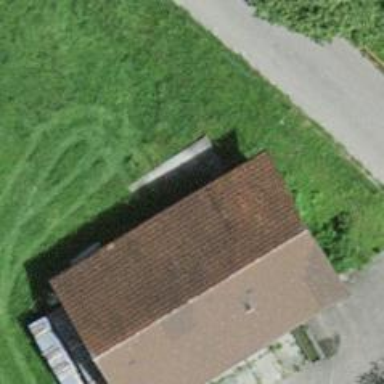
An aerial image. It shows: Farm auxiliary building.